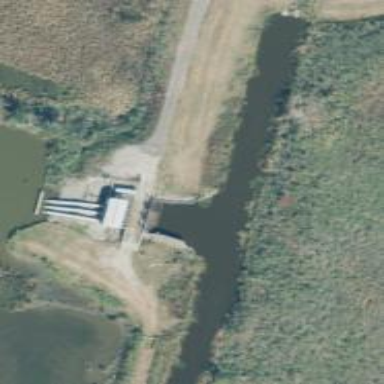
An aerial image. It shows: Lock gate on waterway.